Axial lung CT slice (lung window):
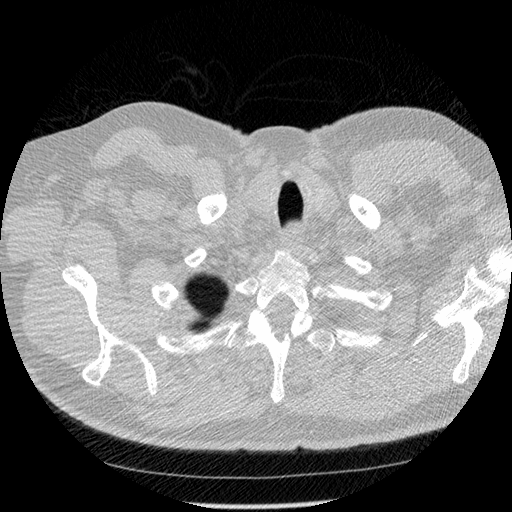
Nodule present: no